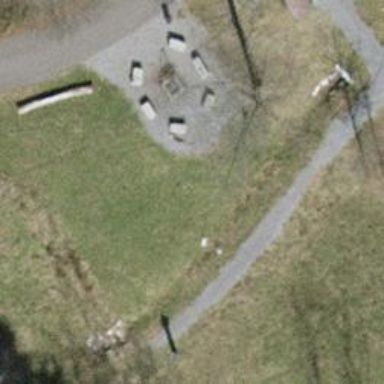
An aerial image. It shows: Bench.